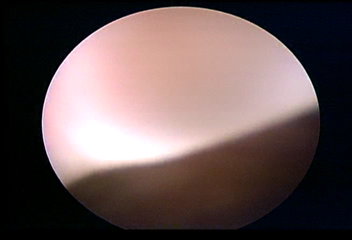
Modality: WLC
Class: Normal mucosa
Bladder cancer association: No